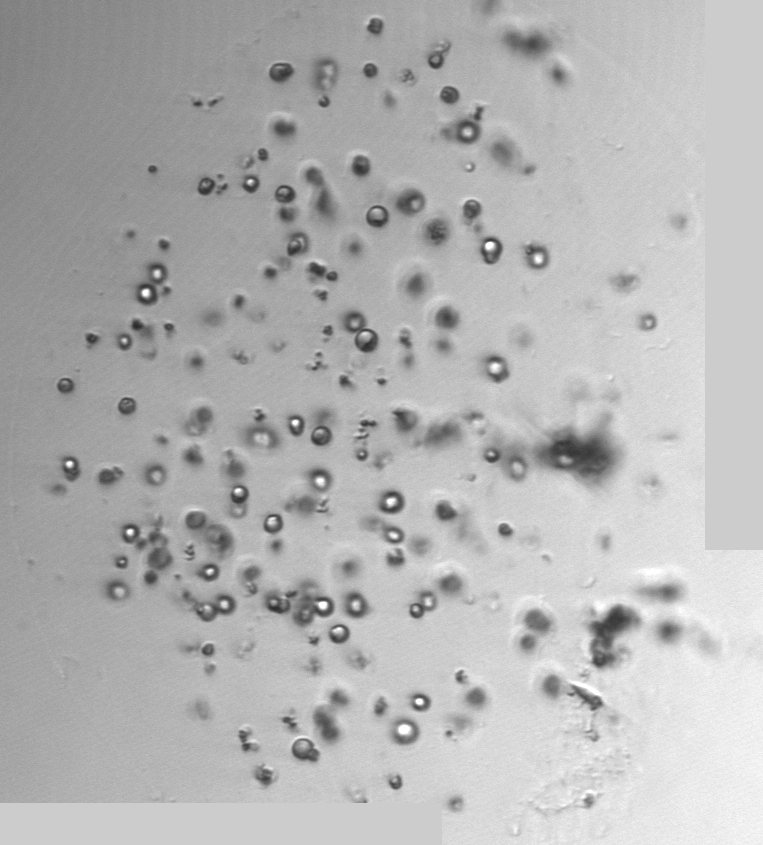
Label: Phaeocystis